Question: I want to create a map which looks like <URL>
I am able to add the markers in the jvector maps and it looks like this.

Here is my code:
'''
<!DOCTYPE html>
<html>
<head>
<title>World Map</title>
<link rel="stylesheet" href="/home/aravi/heatmap/jvector/jvectormaps/jquery-jvectormap-1.2.2.css" type="text/css" media="screen"/>
<script src="/home/aravi/heatmap/jvector/jvectormaps/tests/assets/jquery-1.8.2.js"></script>
<script src="/home/aravi/heatmap/jvector/jvectormaps/jquery-jvectormap-1.2.2.min.js"></script>
<script src="/home/aravi/heatmap/jvector/jvectormaps/jquery-jvectormap-world-mill-en.js"></script>
</head>
<body>
<div id="world-map-markers" style="width: 1200px; height: 600px; margin-left: 400px; margin-top: 38px;"> </div>
<script>
$(function(){
$('#world-map-markers').vectorMap({
map: 'world_mill_en',
scaleColors: ['#C8EEFF', '#0071A4'],
normalizeFunction: 'polynomial',
hoverOpacity: 0.7,
hoverColor: false,
markerStyle: {
initial: {
fill: 'red',
r: '3',
stroke: '#383f47'
}
},
backgroundColor: '#383f47',
markers: [
{latLng: [41.90, 12.45], name: 'Vatican City'},
{latLng: [43.73, 7.41], name: 'Monaco'},
{latLng: [-0.52, 166.93], name: 'Nauru'},
{latLng: [-8.51, 179.21], name: 'Tuvalu'},
{latLng: [43.93, 12.46], name: 'San Marino'},
{latLng: [47.14, 9.52], name: 'Liechtenstein'},
{latLng: [7.11, 171.06], name: 'Marshall Islands'},
{latLng: [17.3, -62.73], name: 'Saint Kitts and Nevis'},
{latLng: [3.2, 73.22], name: 'Maldives'},
{latLng: [35.88, 14.5], name: 'Malta'},
{latLng: [12.05, -61.75], name: 'Grenada'},
{latLng: [13.16, -61.23], name: 'Saint Vincent and the Grenadines'},
{latLng: [13.16, -59.55], name: 'Barbados'},
{latLng: [17.11, -61.85], name: 'Antigua and Barbuda'},
{latLng: [-4.61, 55.45], name: 'Seychelles'},
{latLng: [7.35, 134.46], name: 'Palau'},
{latLng: [42.5, 1.51], name: 'Andorra'},
{latLng: [14.01, -60.98], name: 'Saint Lucia'},
{latLng: [6.91, 158.18], name: 'Federated States of Micronesia'},
{latLng: [1.3, 103.8], name: 'Singapore'},
{latLng: [1.46, 173.03], name: 'Kiribati'},
{latLng: [-21.13, -175.2], name: 'Tonga'},
{latLng: [15.3, -61.38], name: 'Dominica'},
{latLng: [-20.2, 57.5], name: 'Mauritius'},
{latLng: [26.02, 50.55], name: 'Bahrain'},
{latLng: [0.33, 6.73], name: 'Sao Tome and Principe'}
]
});
});
</script>
</body>
</html>
'''
Could anyone help me in how to add the animation into the map.
Thanks in Advance.
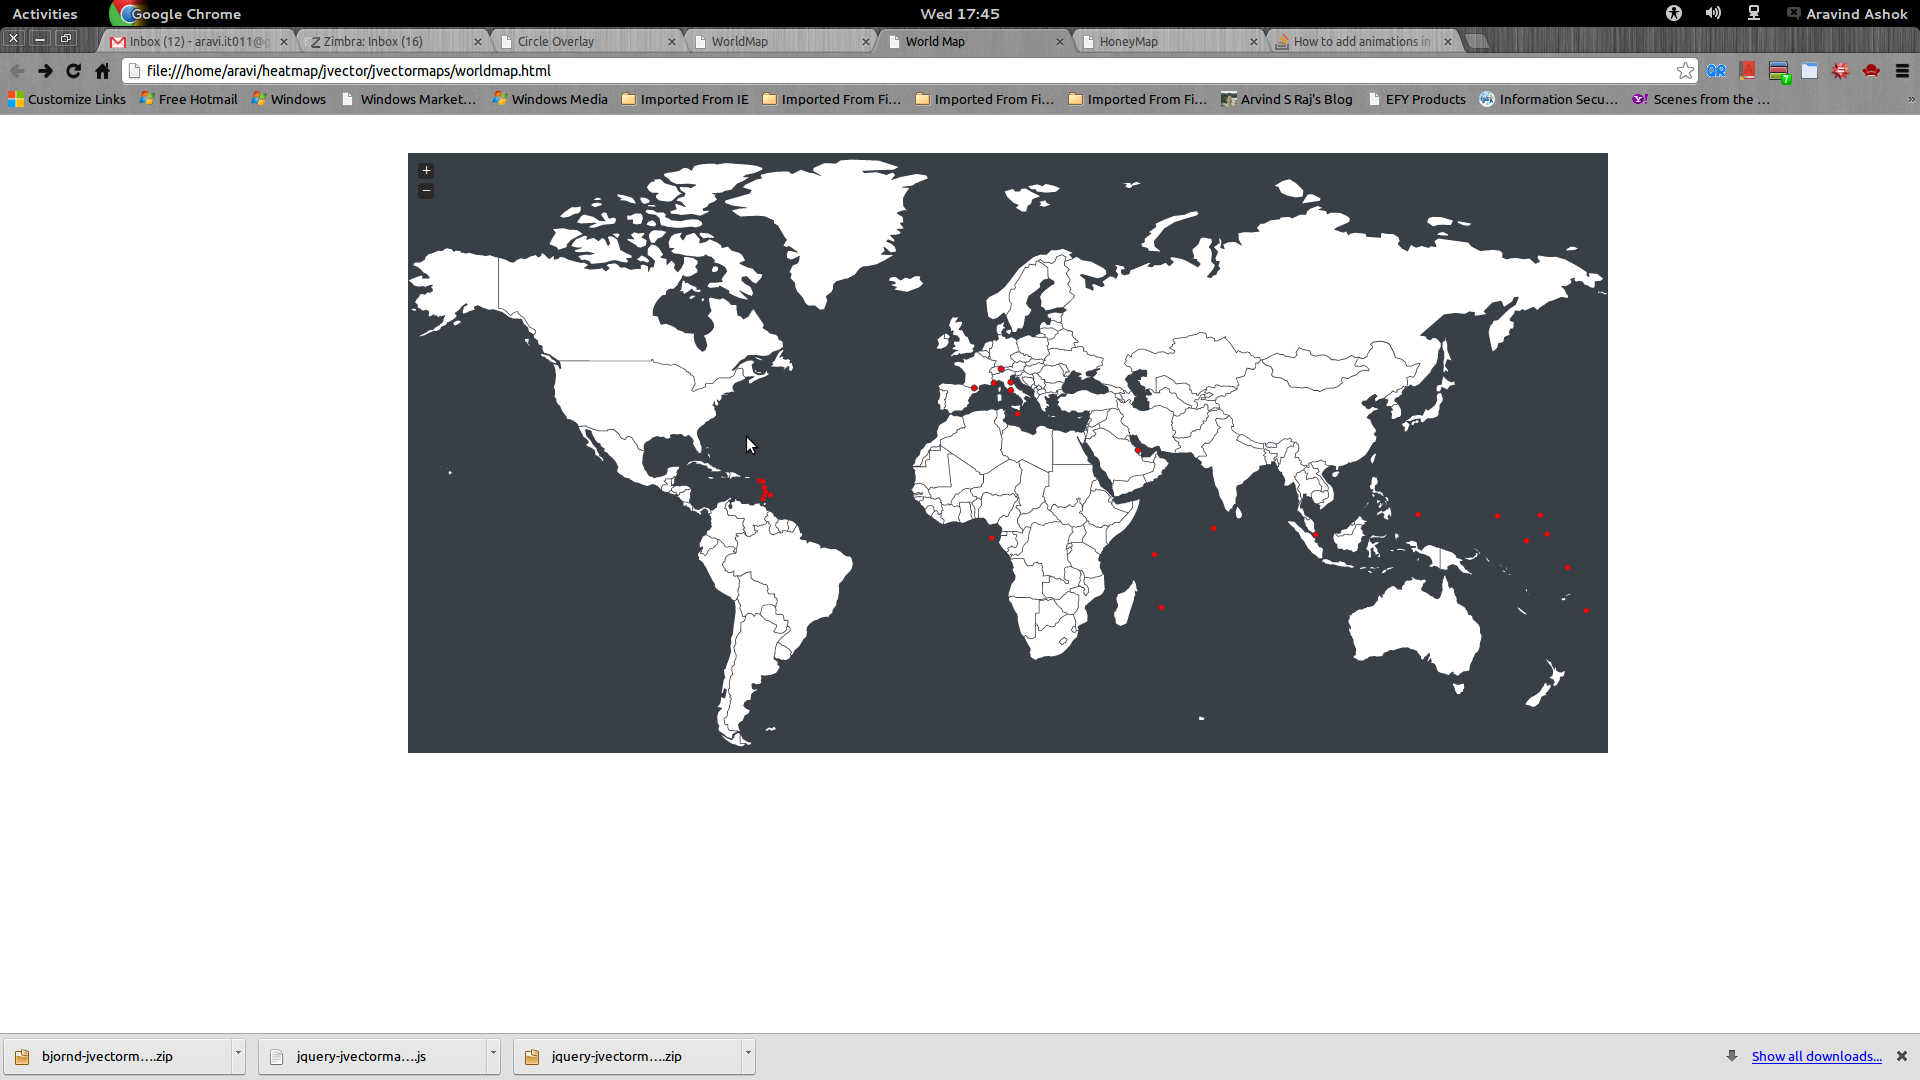
Answer: Its almost 3 weeks and still no response. Luckily got this which explains the working of honeynet map. <URL>
After a lot of reading implemented the same in google maps. <URL>